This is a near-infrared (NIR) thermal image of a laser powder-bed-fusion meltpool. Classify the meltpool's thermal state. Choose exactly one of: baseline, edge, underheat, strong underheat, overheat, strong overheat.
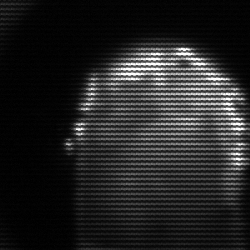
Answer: baseline